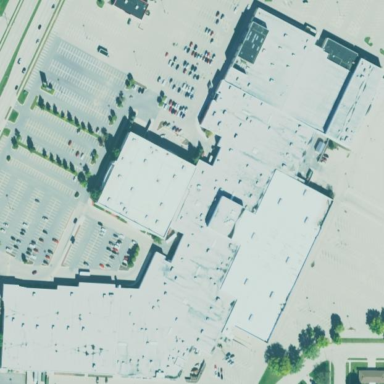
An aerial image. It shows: Mall building.